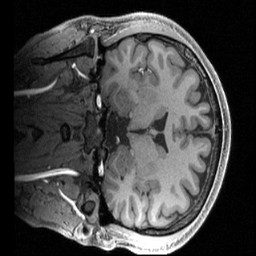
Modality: T1w
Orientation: coronal
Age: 20
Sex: male
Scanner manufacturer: siemens
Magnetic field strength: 3 T
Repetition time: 2.4 s
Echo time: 0.00224 s